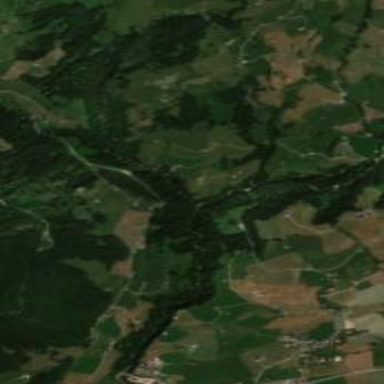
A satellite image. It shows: Forest area.